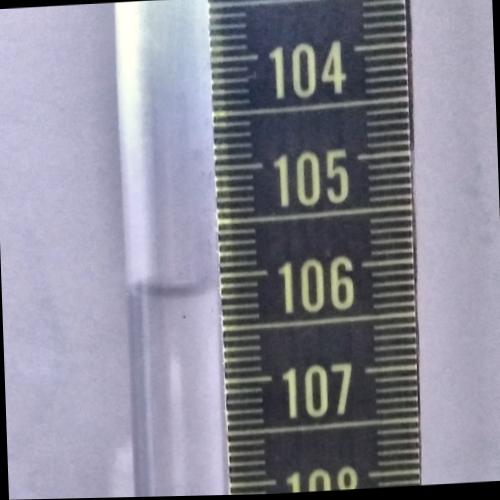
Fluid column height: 106.1 cm